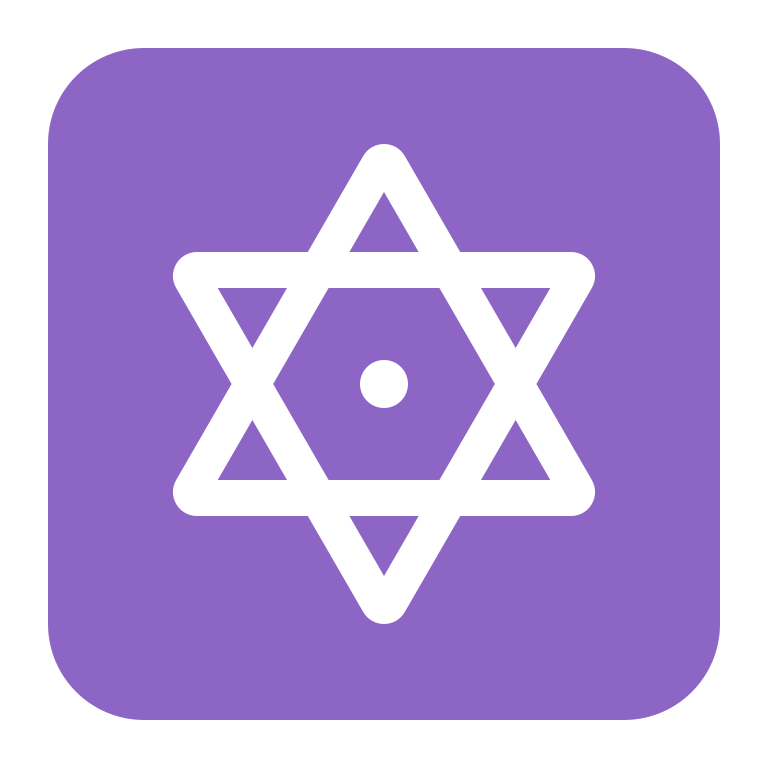
dotted six pointed star flat